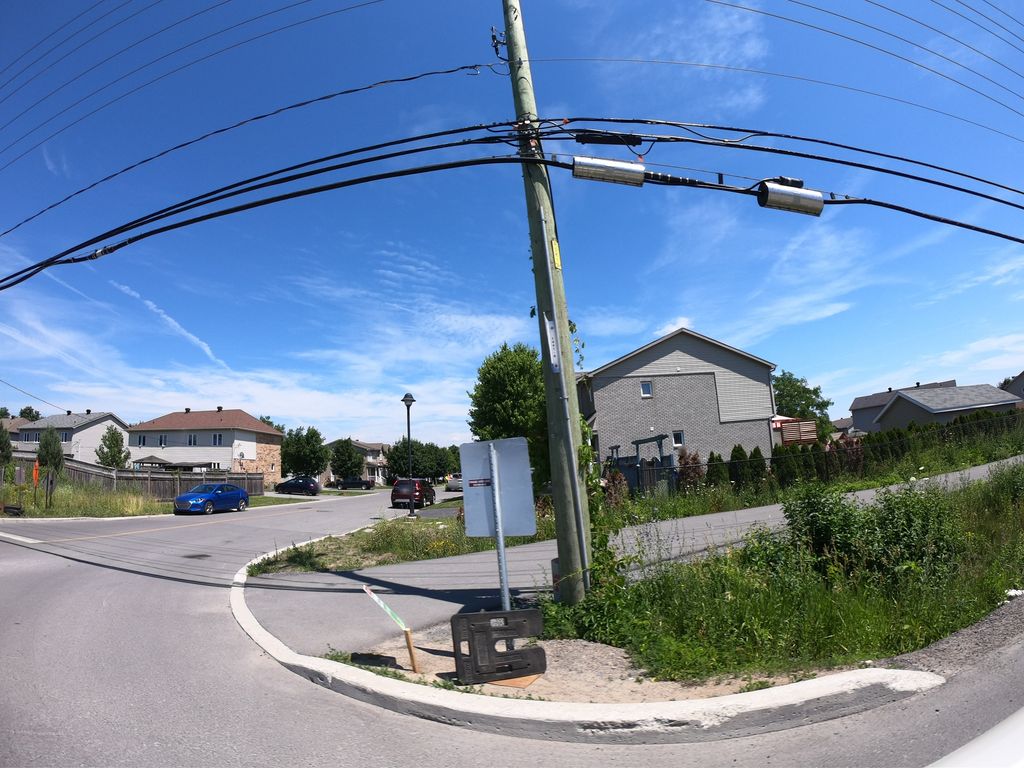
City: ottawa-gatineau